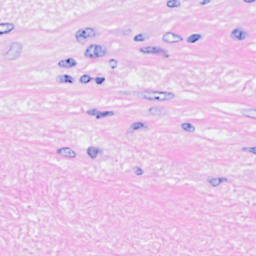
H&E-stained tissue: Breast